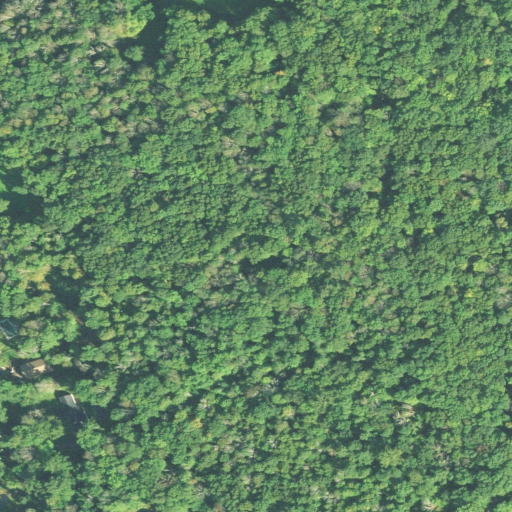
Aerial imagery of mountain in Connecticut named Davis Hill containing deciduous forest, open development, mixed forest, and low intensity development